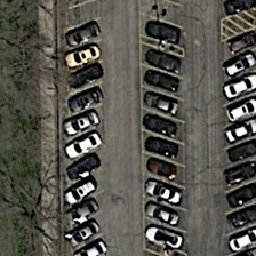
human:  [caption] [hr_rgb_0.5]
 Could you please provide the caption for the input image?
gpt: There are three lines of cars near the row.

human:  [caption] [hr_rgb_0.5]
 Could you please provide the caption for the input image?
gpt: There are three rows of cars near the tree.

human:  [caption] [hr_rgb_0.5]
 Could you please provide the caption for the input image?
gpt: There are three rows of cars near a row of trees.

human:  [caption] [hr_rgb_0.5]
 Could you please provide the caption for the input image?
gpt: Three rows of cars are next to a row of trees.

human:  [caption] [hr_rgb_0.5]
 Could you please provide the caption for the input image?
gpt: three car lines are near a tree line.